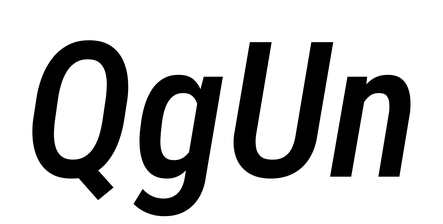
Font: Roboto-Italic_Condensed_Medium_Italic